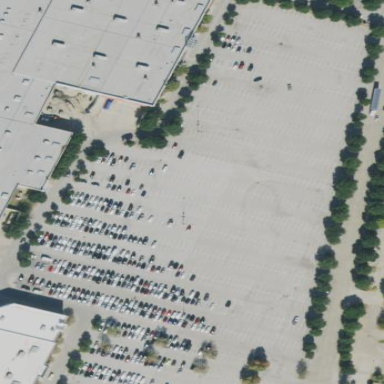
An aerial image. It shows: Parking area with surface.